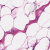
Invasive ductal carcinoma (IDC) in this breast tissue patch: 0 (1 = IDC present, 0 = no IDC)